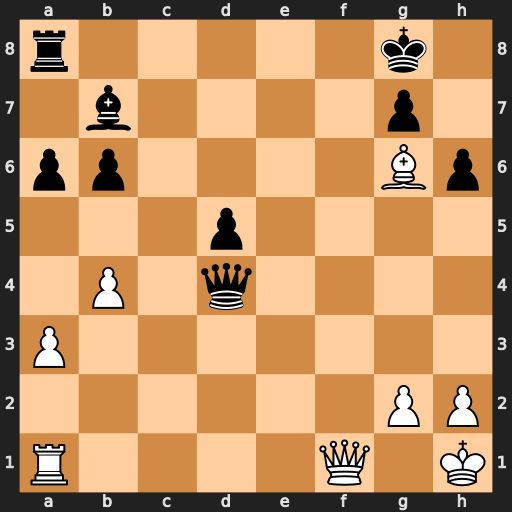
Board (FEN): r5k1/1b4p1/pp4Bp/3p4/1P1q4/P7/6PP/R4Q1K
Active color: w
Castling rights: -
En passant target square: -
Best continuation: Qf7+ Kh8 Rf1